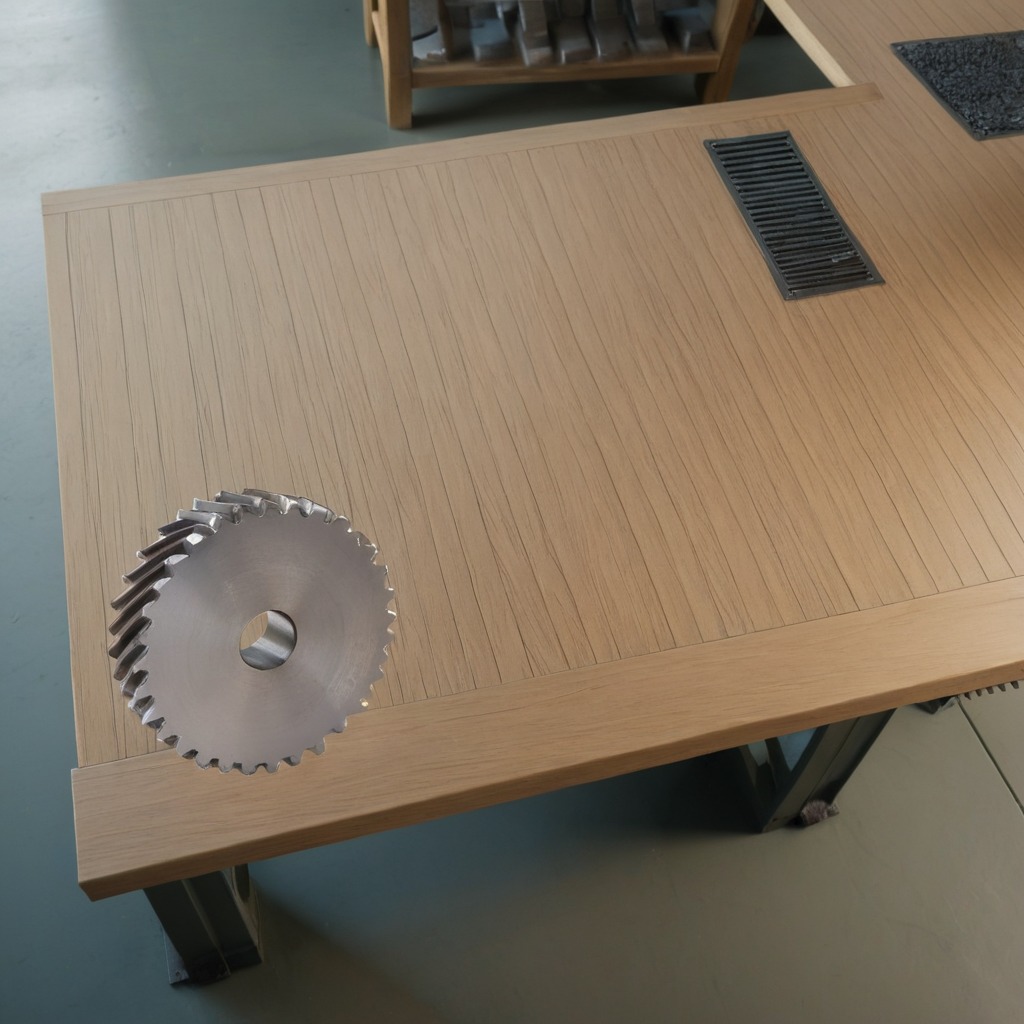
A steel gear with teeth lies on a workbench inside a coastal fishing gear workshop.